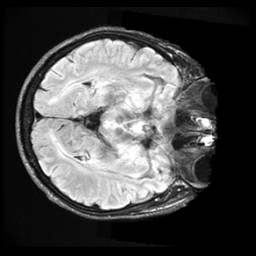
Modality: FLAIR
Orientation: axial
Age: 48
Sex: male
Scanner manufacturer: ge
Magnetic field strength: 3 T
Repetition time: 11 s
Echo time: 0.1497 s